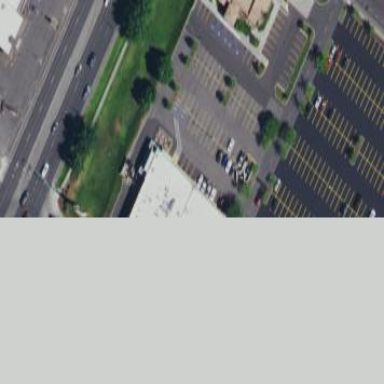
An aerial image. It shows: Retail building.